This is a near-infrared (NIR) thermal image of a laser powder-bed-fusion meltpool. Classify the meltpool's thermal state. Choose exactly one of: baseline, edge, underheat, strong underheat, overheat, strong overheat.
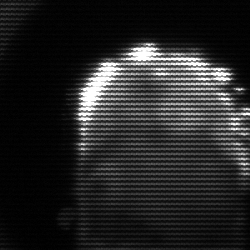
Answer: baseline